You are looking at raw rotor-rig vibration samples arranged as a grayscale image. Classify the rotor condition as one of: normal, misalignment, unbalance, looseness.
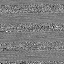
Answer: looseness